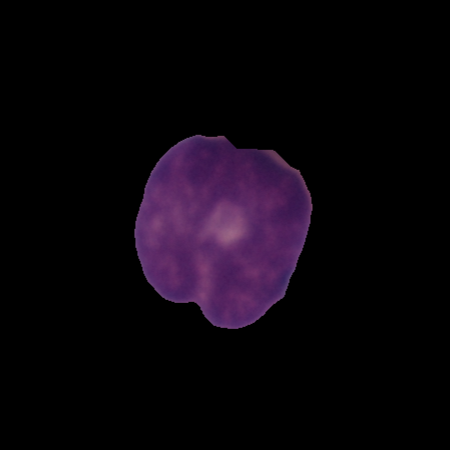
Label: cancer